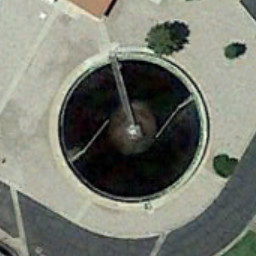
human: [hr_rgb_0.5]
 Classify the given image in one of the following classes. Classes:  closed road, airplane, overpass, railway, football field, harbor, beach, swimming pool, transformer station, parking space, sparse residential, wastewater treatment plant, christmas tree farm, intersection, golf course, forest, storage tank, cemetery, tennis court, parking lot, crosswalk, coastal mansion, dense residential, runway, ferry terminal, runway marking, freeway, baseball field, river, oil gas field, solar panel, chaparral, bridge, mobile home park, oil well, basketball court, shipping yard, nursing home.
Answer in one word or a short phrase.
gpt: wastewater treatment plant